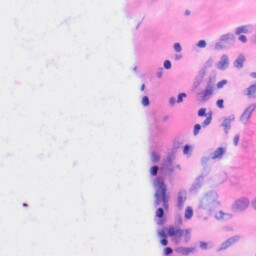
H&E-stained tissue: Liver